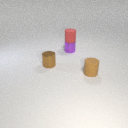
small red rubber cylinder above small purple metal cylinder